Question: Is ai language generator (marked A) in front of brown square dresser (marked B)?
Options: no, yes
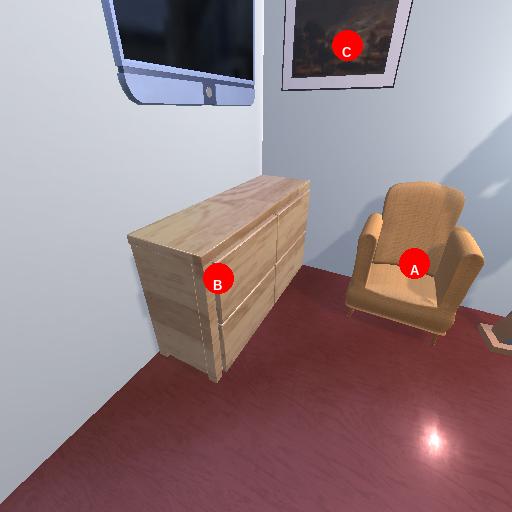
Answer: no